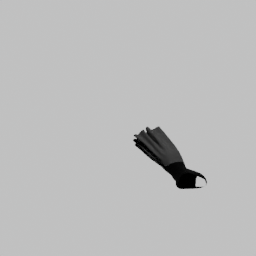
Label: people